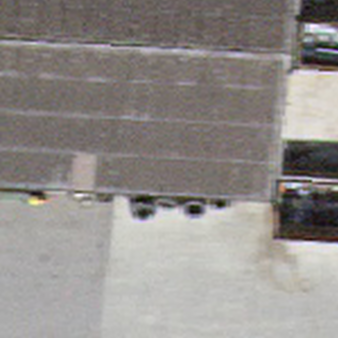
Label: other